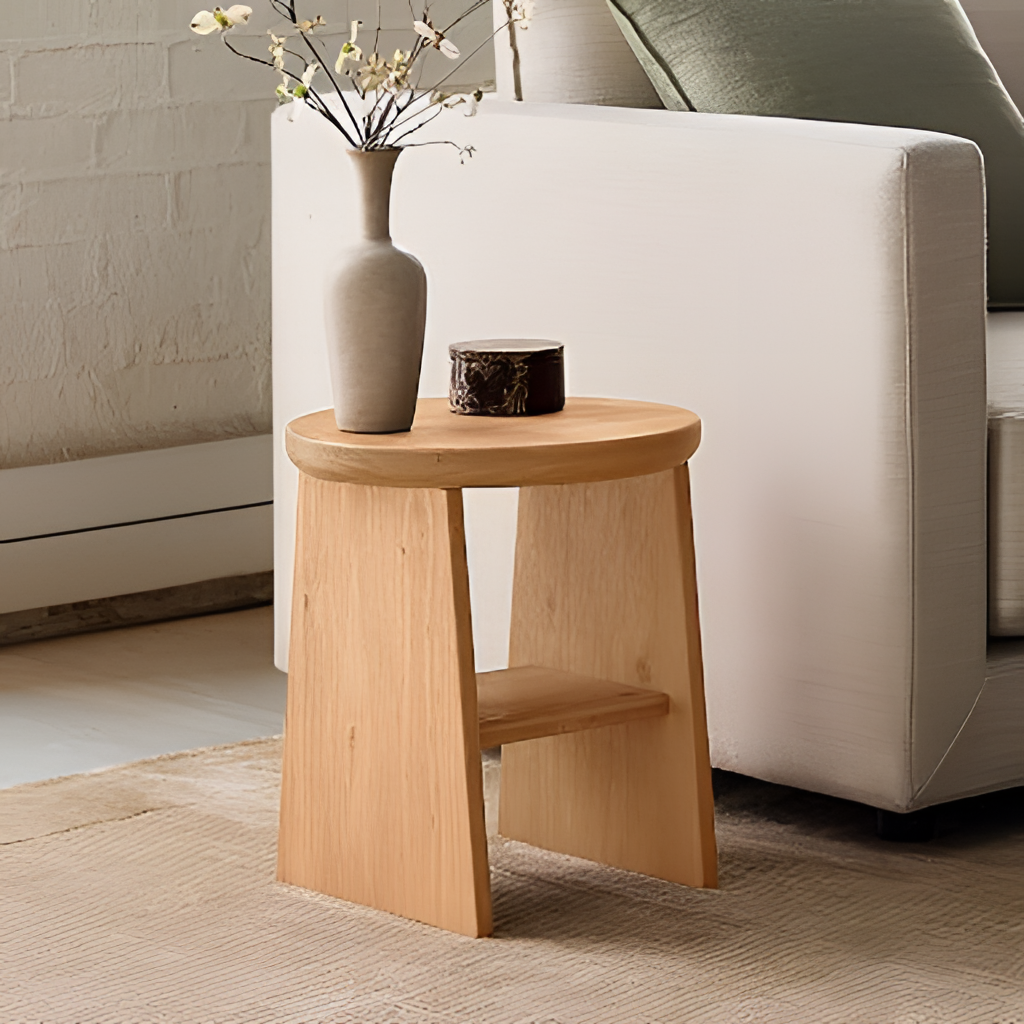
living room, wood side table, brick wallpaper, with solid pattern, beige fabric flooring, with flat pattern, minimalist